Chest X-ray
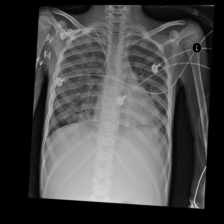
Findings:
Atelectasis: positive
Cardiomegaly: negative
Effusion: negative
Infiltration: negative
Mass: negative
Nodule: negative
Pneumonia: negative
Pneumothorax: negative
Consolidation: negative
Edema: negative
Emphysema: negative
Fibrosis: negative
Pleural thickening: negative
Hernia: negative